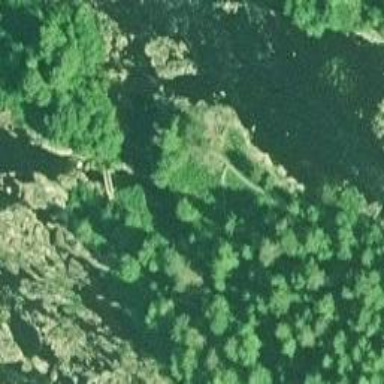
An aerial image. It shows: Footway bridge.